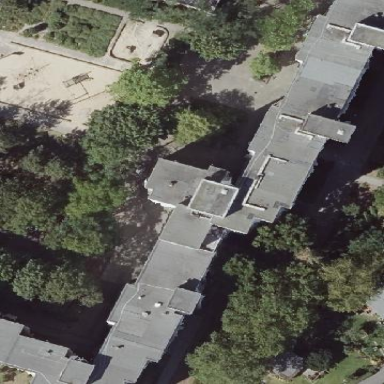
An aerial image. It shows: Flat-roofed apartment building.